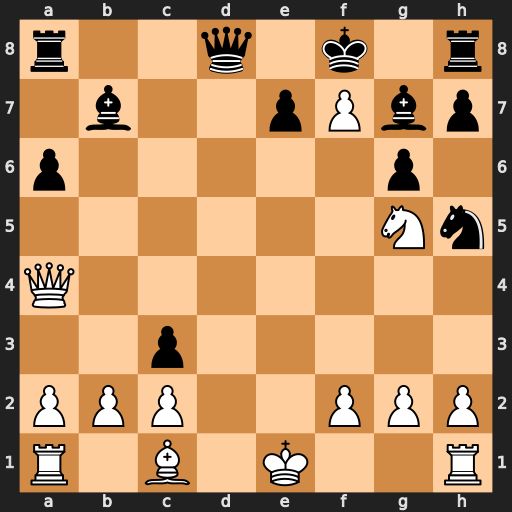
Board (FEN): r2q1k1r/1b2pPbp/p5p1/6Nn/Q7/2p5/PPP2PPP/R1B1K2R
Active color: w
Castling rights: KQ
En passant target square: -
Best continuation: Ne6+ Kxf7 Nxd8+